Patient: sex M, age 73
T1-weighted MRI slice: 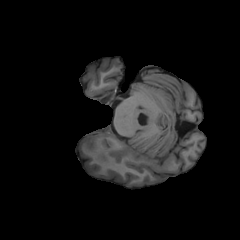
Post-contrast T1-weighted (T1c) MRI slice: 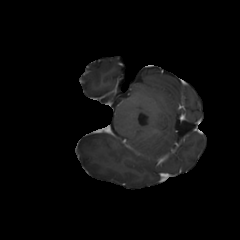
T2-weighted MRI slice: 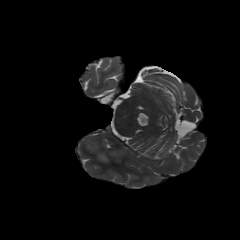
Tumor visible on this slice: yes
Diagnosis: Glioblastoma, IDH-wildtype
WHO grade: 4